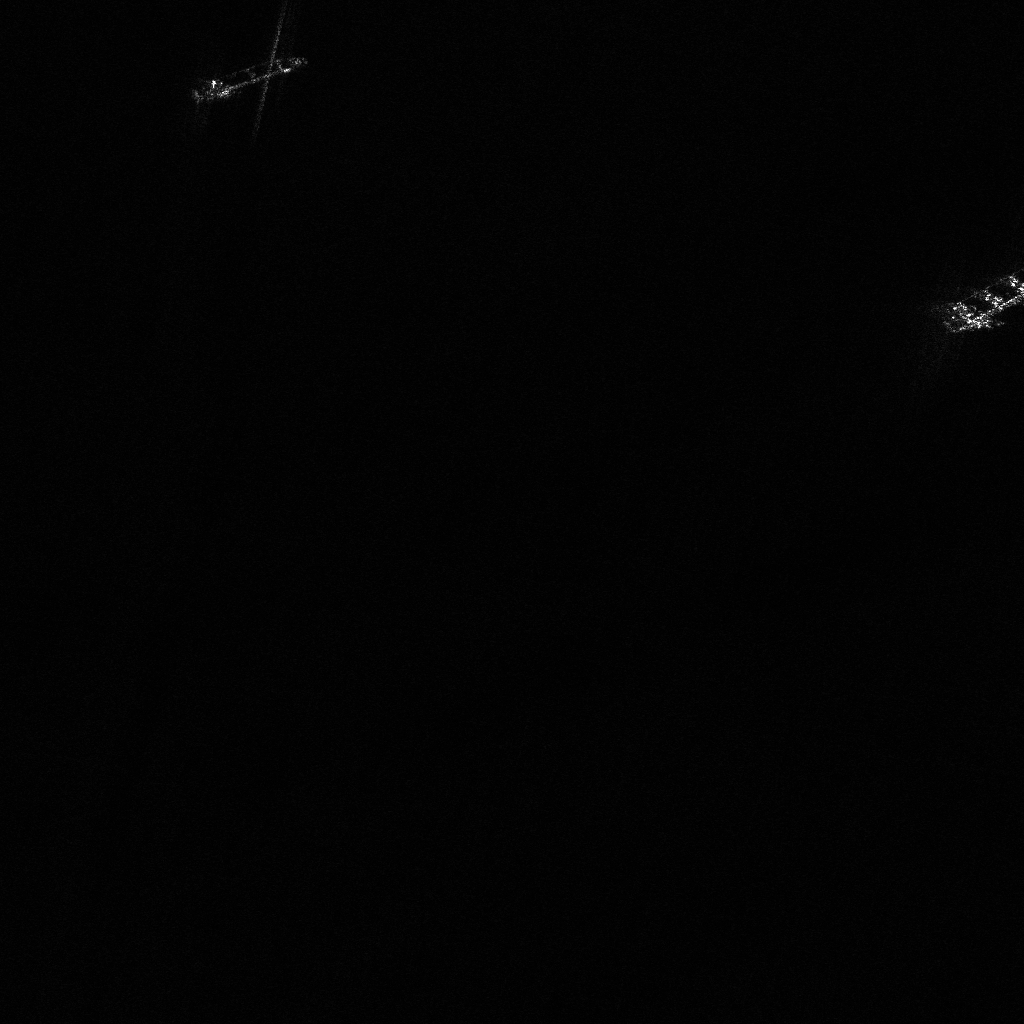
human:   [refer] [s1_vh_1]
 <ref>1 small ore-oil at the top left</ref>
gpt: <box>[[23, 0, 25, 14, 70]]</box>